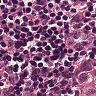
Metastatic tissue present: yes